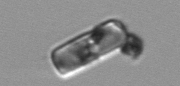
Label: Guinardia_delicatula